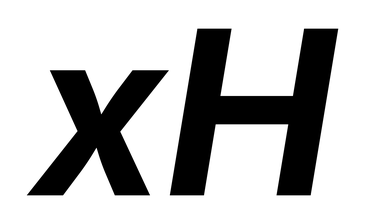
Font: Inter-Italic_Bold_Italic